Question:
my image is '1.' Normal repeat-x is '2.'
I need image repeat like this '3.'
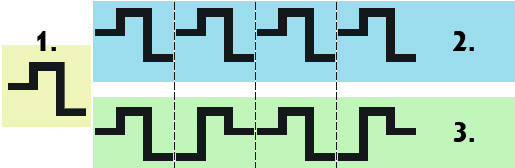
Answer: You can't do that with CSS. What you can do, however, is grab your favorite graphics editing program, and make this instead:

Use this with 'repeat-x' to get what you want. See: <URL>